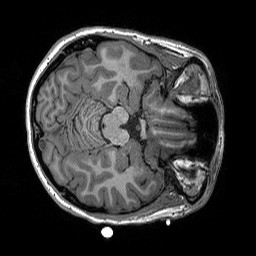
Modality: T1w
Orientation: axial
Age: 23
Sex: female
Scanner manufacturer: siemens
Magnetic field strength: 3 T
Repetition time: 2.3 s
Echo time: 0.00298 s